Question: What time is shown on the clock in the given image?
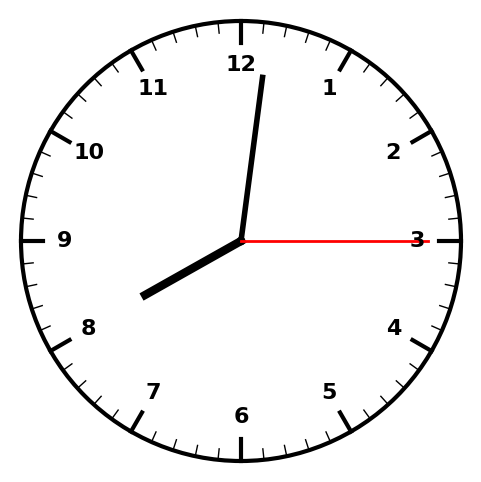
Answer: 08:01:15